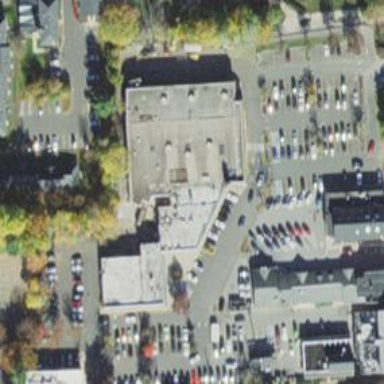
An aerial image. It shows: Pharmacy building that provides healthcare services.